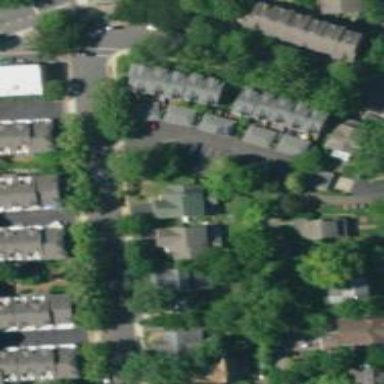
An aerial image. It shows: Alleyway designated as service road.